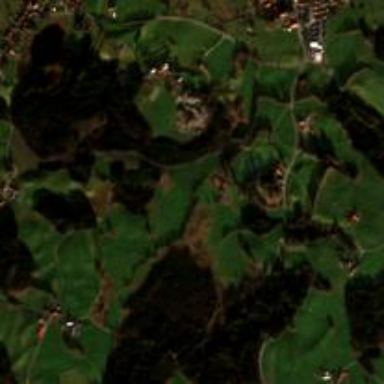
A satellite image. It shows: Small hamlet.